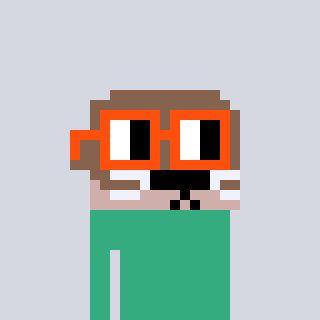
a pixel art character with square orange glasses, a otter-shaped head and a teal-colored body on a cool background